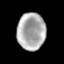
Tissue: skin
Cell type: Epithelial cells
Senescence score: 0.9224
Nuclear area (px): 1022
Mean DAPI intensity: 173.043